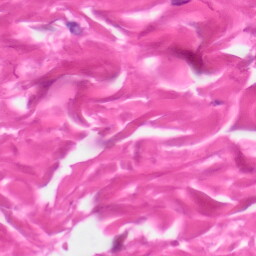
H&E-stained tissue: Skin